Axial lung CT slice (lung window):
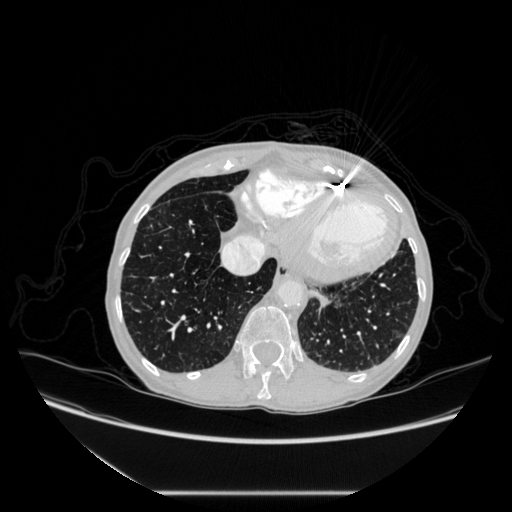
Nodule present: no